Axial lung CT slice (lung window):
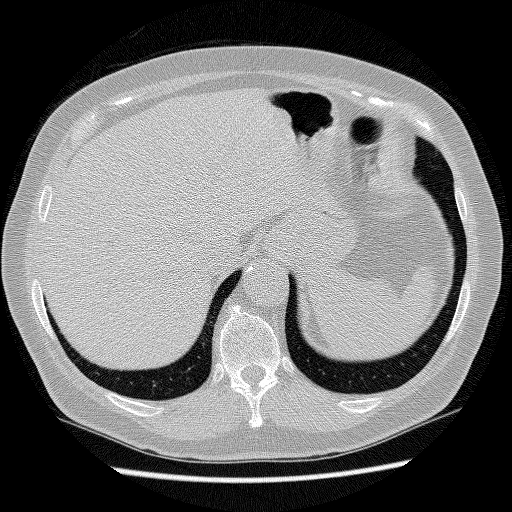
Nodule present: no